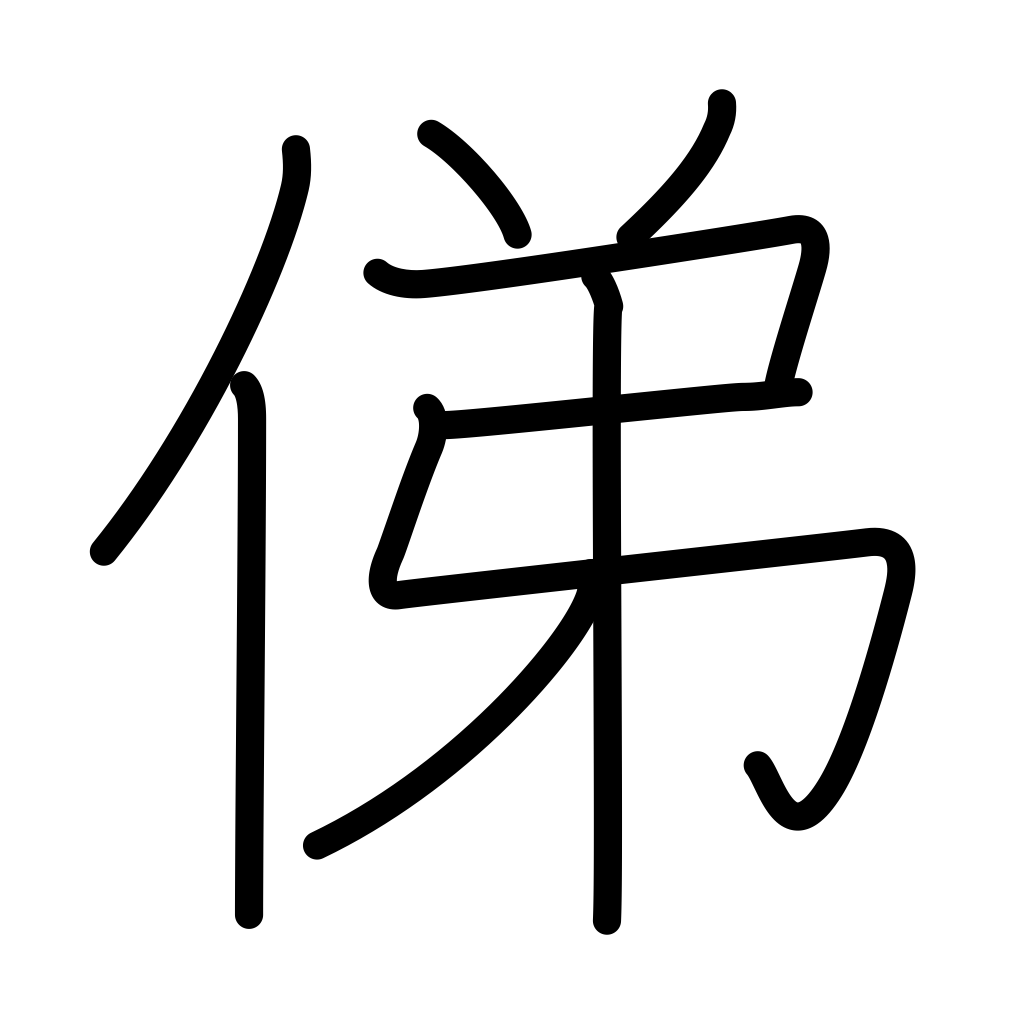
Meaning: visage, face, trace, shadow, memory